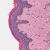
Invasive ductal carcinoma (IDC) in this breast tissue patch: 0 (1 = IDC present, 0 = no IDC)